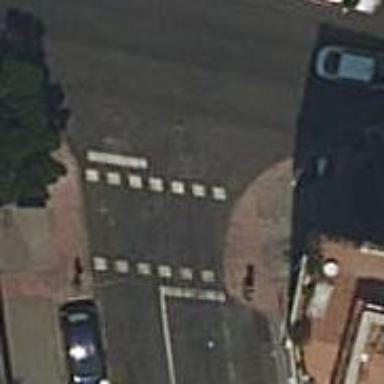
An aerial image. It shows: Road crossing with traffic signals and island.